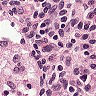
Metastatic tissue present: no